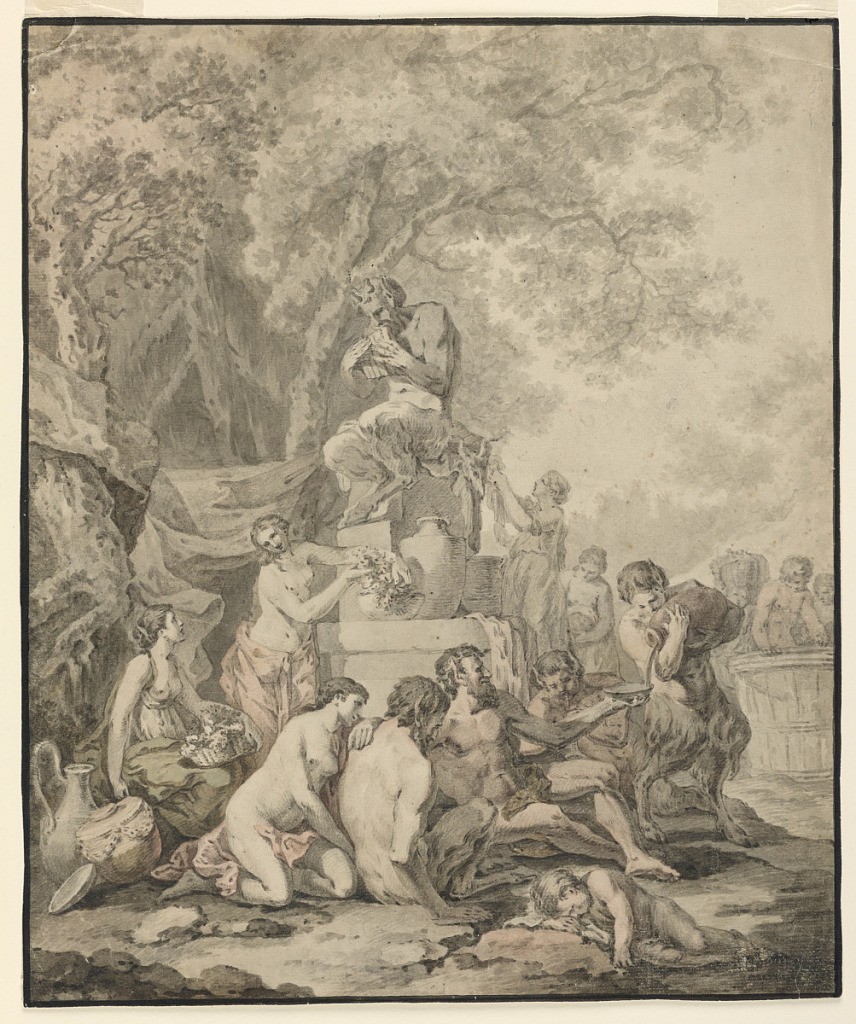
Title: Bacchanalian Scene
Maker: Johann Sebastian Bach, German, 1685 - 1750
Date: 1772–74
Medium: Pen and grey ink, brush and grey, green, and pink watercolor washes on off-white laid paper, with watermark of Fleur-de-lis in a shield surmounted by a crown. (Probably Dutch paper similar to Briquet No. 7165.)
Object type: Drawing
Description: Vertical rectangle. A group of nymphs and satyrs are seen reveling in the foreground before a statue of a seated Pan on a high plinth. In the background, figures are trampling grapes in a large barrel.